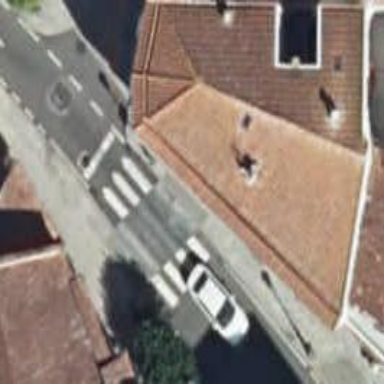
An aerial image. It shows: Marked road crossing.